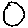
Label: moon